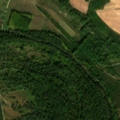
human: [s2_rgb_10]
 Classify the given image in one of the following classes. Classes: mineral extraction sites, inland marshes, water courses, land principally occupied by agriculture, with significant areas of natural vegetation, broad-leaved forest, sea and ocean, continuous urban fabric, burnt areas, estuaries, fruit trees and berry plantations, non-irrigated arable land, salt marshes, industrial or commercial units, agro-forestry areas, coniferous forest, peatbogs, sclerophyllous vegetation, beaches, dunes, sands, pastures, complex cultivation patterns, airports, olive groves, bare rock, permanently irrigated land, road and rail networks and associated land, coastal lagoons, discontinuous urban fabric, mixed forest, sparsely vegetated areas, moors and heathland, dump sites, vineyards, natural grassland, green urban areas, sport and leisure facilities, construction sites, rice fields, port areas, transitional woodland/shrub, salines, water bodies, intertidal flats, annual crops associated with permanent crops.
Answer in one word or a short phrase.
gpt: non-irrigated arable land, pastures, broad-leaved forest, transitional woodland/shrub